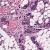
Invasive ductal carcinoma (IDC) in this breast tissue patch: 0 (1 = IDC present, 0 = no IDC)